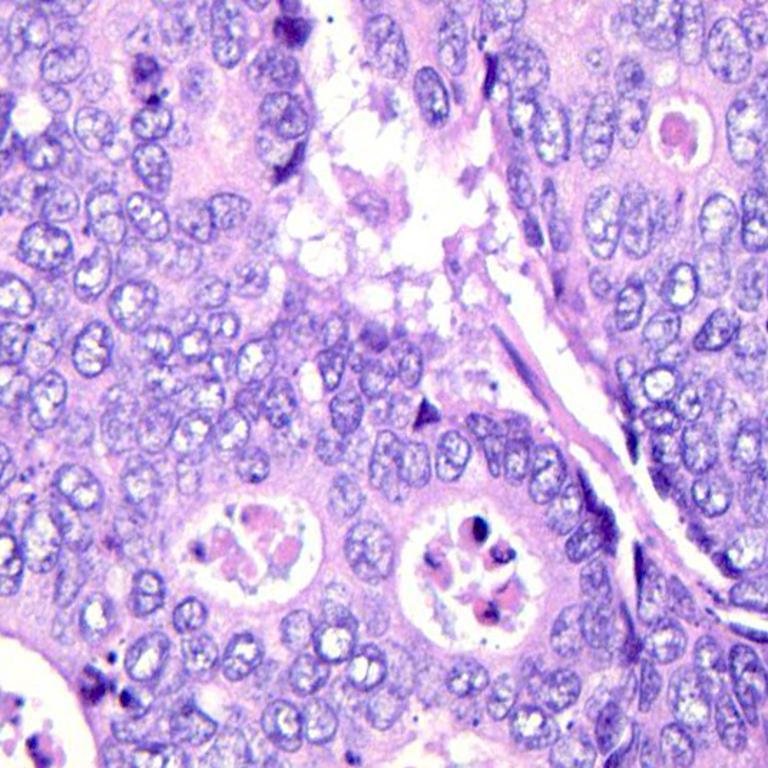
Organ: colon
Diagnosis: adenocarcinomas